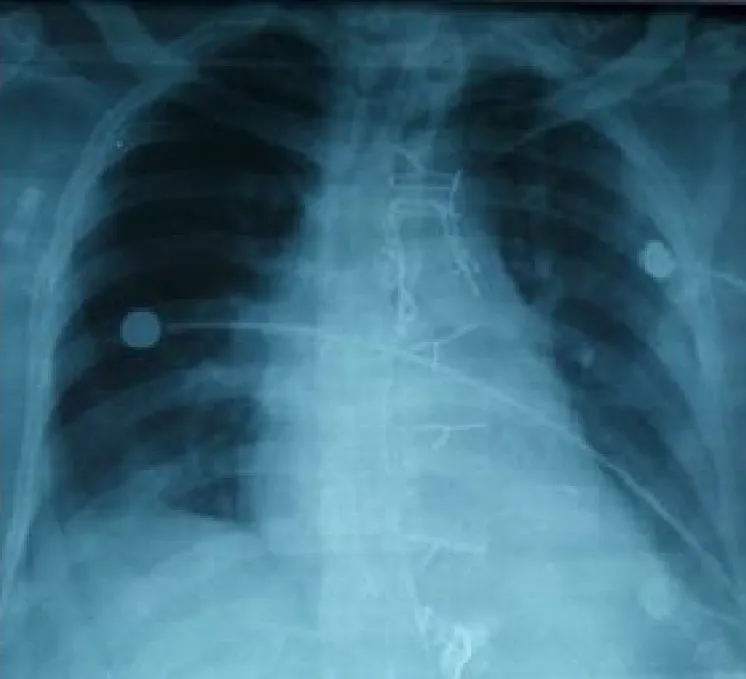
Normal postoperative chest radiograph.
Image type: radiology (x_ray)